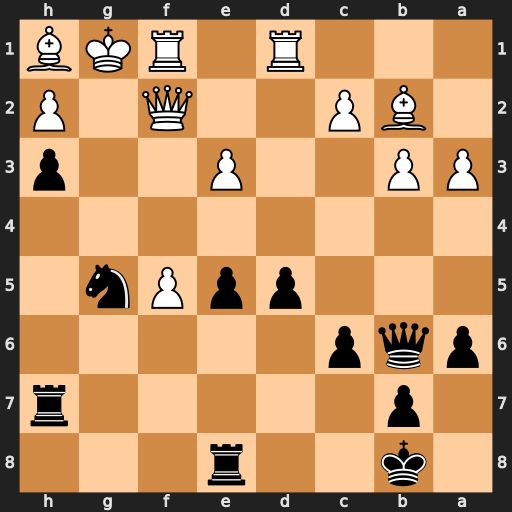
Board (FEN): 1k2r3/1p5r/pqp5/3ppPn1/8/PP2P2p/1BP2Q1P/3R1RKB
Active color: b
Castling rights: -
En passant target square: -
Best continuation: Rg7 Rfe1 Ne4+ Kf1 Nxf2